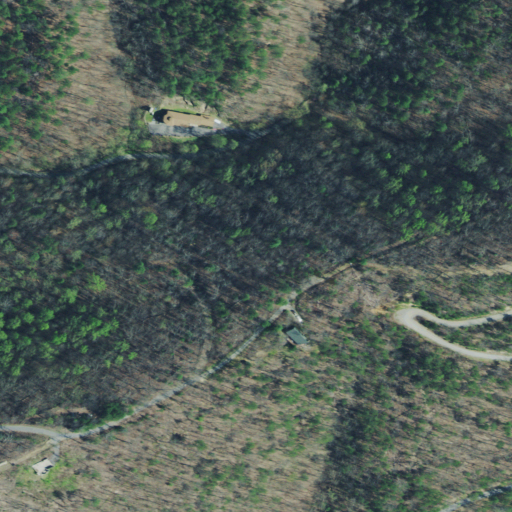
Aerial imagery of ridge(s) in Tennessee named Tilda Ridge containing deciduous forest, open development, mixed forest, evergreen forest, medium intensity development, and low intensity development